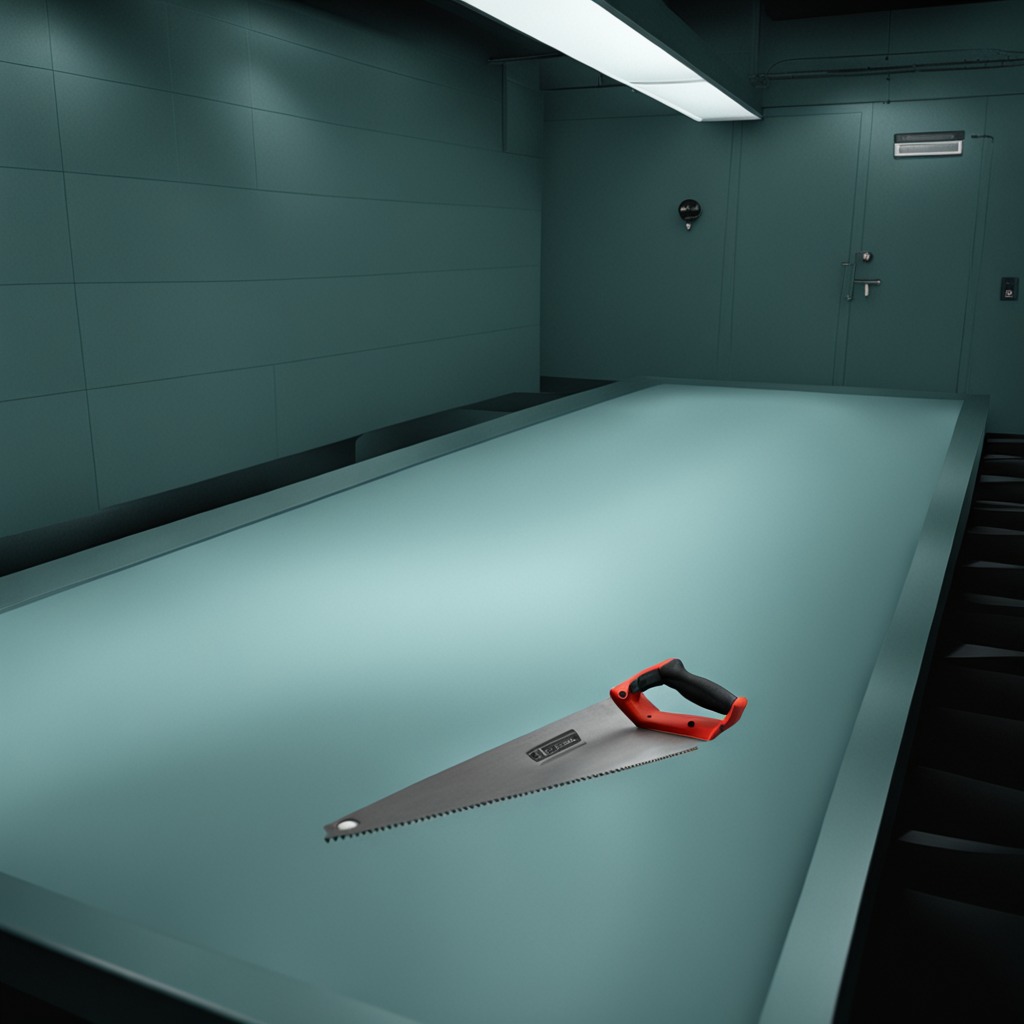
A metal saw is lying on the table.